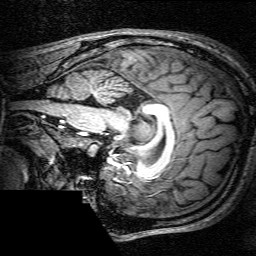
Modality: T1w
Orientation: sagittal